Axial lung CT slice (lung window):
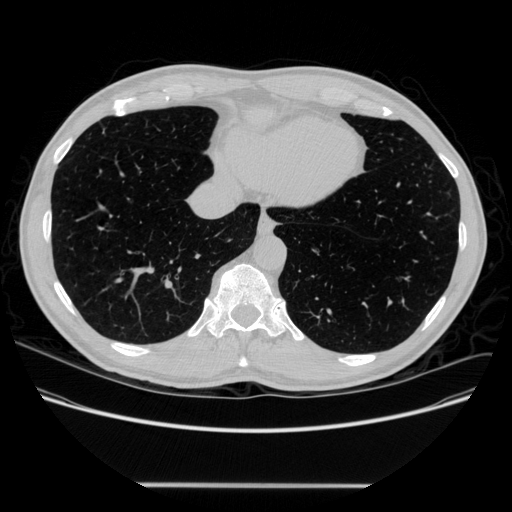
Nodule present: no